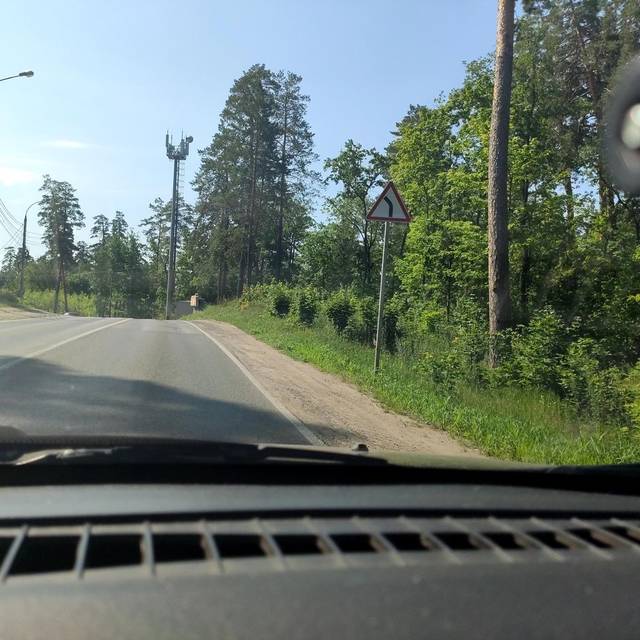
Region: Russia
Coordinates: 53.49, 49.307